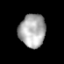
Tissue: prostate
Cell type: T cells
Senescence score: 0.3201
Nuclear area (px): 858
Mean DAPI intensity: 171.38